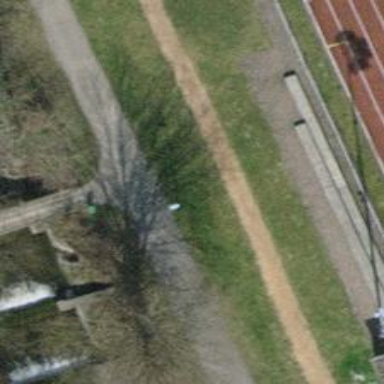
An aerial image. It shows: Track with compacted grade1 surface.